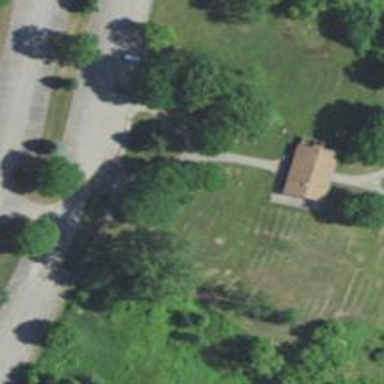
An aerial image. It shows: Disc golf hole.